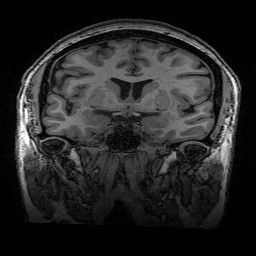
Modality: T1w
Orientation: sagittal
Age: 61
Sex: female
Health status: healthy
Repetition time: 2.53 s
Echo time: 0.0034 s